Question: I'm adding a custom View to the parent layout, witch is a RelativeLayout.
I also need to move this View on the screen so I do:
'''
myView.layout(xx, yy, width, height);
'''
This works. The view is moved each time I call this.
The Problem is that when this view is moved,
a copy of it keeps hanging on the top left corner of the layout,
like this:

Why this happens and how can I prevent this?
Thank you
---
-- Edit --
Some code below.
In the constructor of my custom View:
'''
LayoutInflater inflater = (LayoutInflater) context.getSystemService(Context.LAYOUT_INFLATER_SERVICE);
inflater.inflate(R.layout.ipmaps_lib_balloon_overlay, this);
'''
I then add this View to its parent:
'''
final RelativeLayout.LayoutParams params = new RelativeLayout.LayoutParams(LayoutParams.WRAP_CONTENT, LayoutParams.WRAP_CONTENT);
parentLayout.addView(myView, params);
'''
When I need to move the View I just do:
'''
myView.layout(startX, startY, width, height);
myView.invalidate
'''
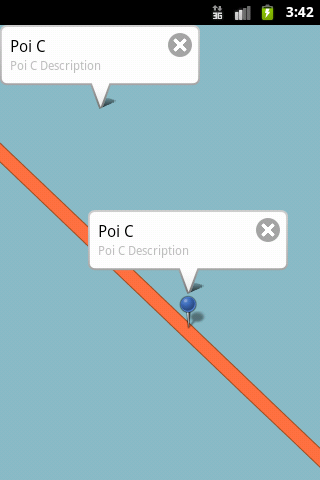
Answer: I found the reason for this strange behaviour.
It was my fault.
Whenever I changed the position of this message balloon,
I was as well calling 'view.draw(canvas)',
and for this reason, the view was being drawn twice.
Thank you all very much.